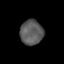
Tissue: prostate
Cell type: T cells
Senescence score: 0.3407
Nuclear area (px): 562
Mean DAPI intensity: 90.37